Interaction volume radius: 5 \u00c5
Interaction volume height: 10 \u00c5
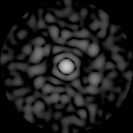
Disorder parameter: 0.8802